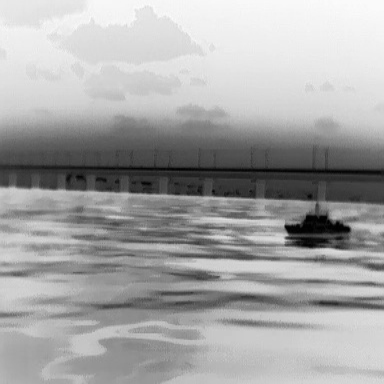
There is a warship in the infrared image.